已知双曲线 $\Gamma: \frac{x^2}{4} - \frac{y^2}{5} = 1$，$F_1$，$F_2$ 分别为其左、右焦点。

\noindent (1) 求 $F_1$，$F_2$ 的坐标和双曲线 $\Gamma$ 的渐近线方程；

\noindent (2) 如图，$P$ 是双曲线 $\Gamma$ 右支在第一象限内一点，圆 $C$ 是 $\triangle PF_1F_2$ 的内切圆，设圆与 $PF_1$，$PF_2$，$F_1F_2$ 分别切于点 $D$，$E$，$F$，当圆 $C$ 的面积为 $4\pi$ 时，求直线 $PF_2$ 的斜率；

\noindent (3) 是否存在过点 $F_2$ 的直线 $l$ 与双曲线 $E$ 的左右两支分别交于 $A$，$B$ 两点，且使得 $\angle F_1AB = \angle F_1BA$，若存在，求出直线 $l$ 的方程；若不存在，请说明理由。

\vspace{1em}
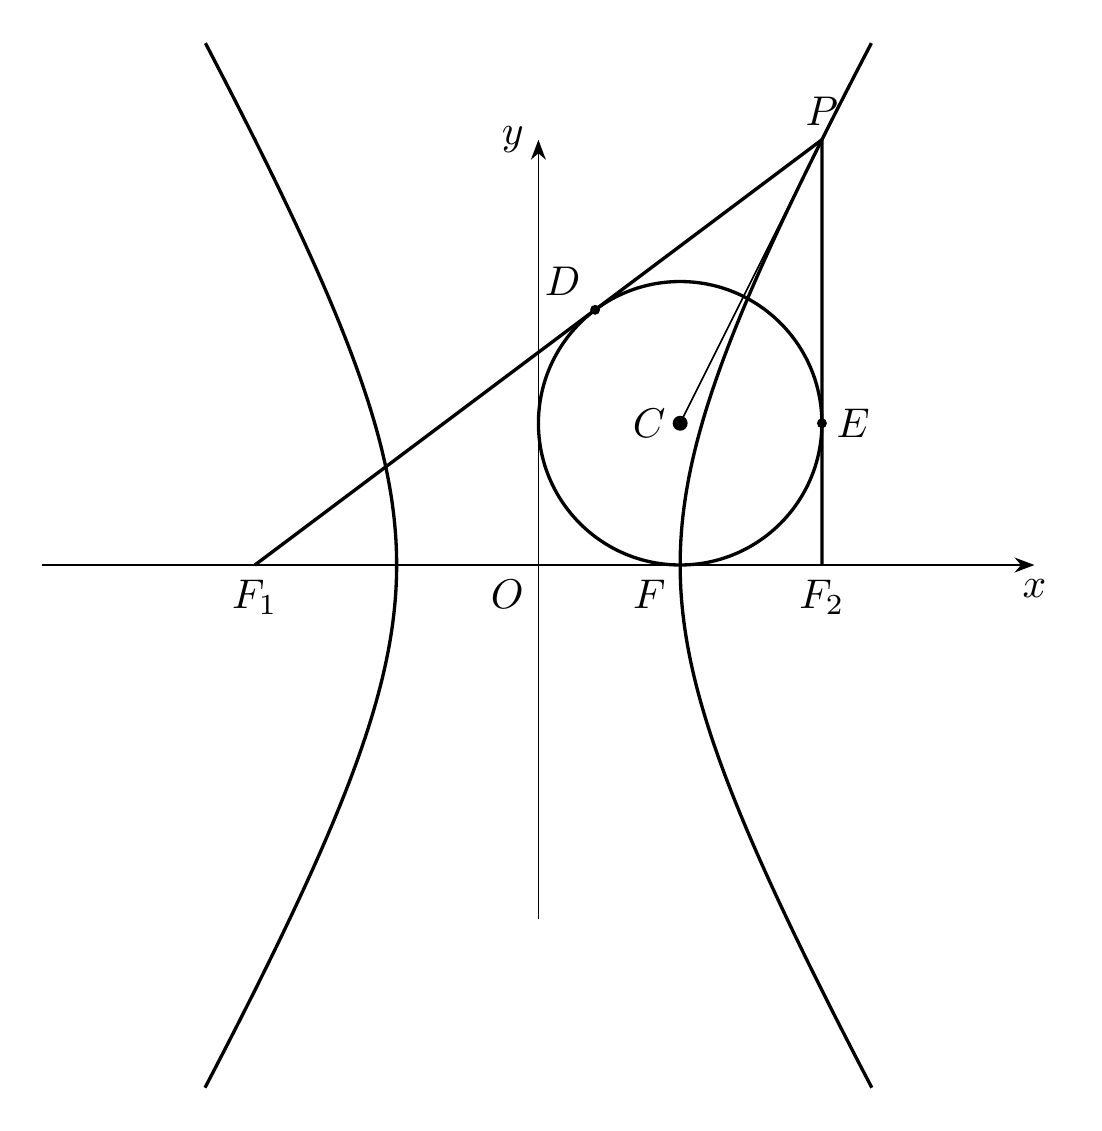
【解答】

\noindent \textbf{【答案】}
\noindent (1) $F_1(-3, 0)$，$F_2(3, 0)$，$y = \pm \frac{\sqrt{5}}{2}x$
\noindent (2) $\frac{4}{3}$
\noindent (3) 存在，$y = \pm \frac{\sqrt{65}}{13}(x-3)$

\vspace{1em}

\noindent \textbf{【分析】}
\noindent (1) 直接根据题干给的双曲线的标准方程求得答案；
\noindent (2) 由双曲线的定义以及切线的性质可得圆的半径 $r=2$，再借助于点到直线的距离公式求直线 $PF_2$ 的斜率；
\noindent (3) 假设存在直线 $l$，由 $\angle F_1AB = \angle F_1BA$ 得 $|F_1A| = |F_1B|$，取 $AB$ 的中点 $M$，则 $k_{F_1M} \cdot k_{MF_2} = -1$，进而得 $x_0^2 + y_0^2 = 9$；
又利用 $\begin{cases} \frac{x_1^2}{4} - \frac{y_1^2}{5} = 1 \\ \frac{x_2^2}{4} - \frac{y_2^2}{5} = 1 \end{cases}$ 得 $4y_0^2 = 5x_0^2 - 15x_0$，于是联立方程组可得 $M$ 的坐标，从而得到直线 $l$ 的斜率并得出直线 $l$ 的方程。

\vspace{1em}

\noindent \textbf{【详解】}
\noindent (1) 因为双曲线 $\Gamma: \frac{x^2}{4} - \frac{y^2}{5} = 1$，所以 $a^2=4, b^2=5$，所以 $c=3$，
即 $F_1(-3, 0)$，$F_2(3, 0)$，
所以双曲线 $\Gamma$ 的渐近线方程是 $y = \pm \frac{\sqrt{5}}{2}x$；

\noindent (2) 由题意可知 $|PD|=|PE|$，$|F_1D|=|F_1F|$，$|F_2F|=|F_2E|$，
所以 $|PF_1| - |PF_2| = (|PD| + |DF_1|) - (|PE| + |EF_2|) = |DF_1| - |EF_2| = |FF_1| - |FF_2| = 2a = 4$，
$\therefore F(2, 0)$，即 $F$ 是椭圆右顶点
设圆 $C$ 的半径为 $r (r>0)$，因为圆 $C$ 的面积为 $4\pi$，则 $\pi r^2 = 4\pi$，即 $r=2$，
$\because CF \perp F_1F_2$，
$\therefore$ 设直线 $PF_2$ 的斜率为 $k$，则直线 $PF_2$ 的方程为 $y = k(x-3)$，即 $kx - y - 3k = 0$，
由圆心 $C$ 到直线 $PF_2$ 的距离等于圆的半径，
可得 $\frac{|2k - 2 - 3k|}{\sqrt{k^2+1}} = 2$，
解得直线 $PF_2$ 的斜率为 $k = \frac{4}{3}$

\noindent (3) 假设存在过点 $F_2$ 的直线 $l$ 与双曲线 $E$ 的左右两支分别交于 $A$，$B$ 两点，且使得 $\angle F_1AB = \angle F_1BA$，
设 $A(x_1, y_1)$，$B(x_2, y_2)$，$AB$ 中点为 $M(x_0, y_0)$，又 $F_1(-3, 0)$，$F_2(3, 0)$，
由 $\angle F_1AB = \angle F_1BA$，可知 $\triangle F_1AB$ 为等腰三角形，$|F_1A| = |F_1B|$，且直线 $l$ 不与 $x$ 轴重合，
于是 $F_1M \perp AB$，即 $F_1M \perp MF_2$，
因此 $k_{F_1M} \cdot k_{MF_2} = -1$，$\frac{y_0}{x_0+3} \cdot \frac{y_0}{x_0-3} = -1$，$x_0^2 + y_0^2 = 9$ (I)，点 $A$，$B$ 在双曲线 $\Gamma$ 上，
所以 $\begin{cases} \frac{x_1^2}{4} - \frac{y_1^2}{5} = 1 \text{①} \\ \frac{x_2^2}{4} - \frac{y_2^2}{5} = 1 \text{②} \end{cases}$，
①-②化简整理得：$\frac{y_1+y_2}{x_1+x_2} \cdot \frac{y_1-y_2}{x_1-x_2} = \frac{5}{4}$，$\frac{y_0}{x_0} \cdot \frac{y_1-y_2}{x_1-x_2} = \frac{5}{4}$，
则 $k_{OM} \cdot k_{AB} = \frac{5}{4}$，可得 $\frac{y_0}{x_0} \cdot \frac{y_0}{x_0-3} = \frac{5}{4}$，$4y_0^2 = 5x_0^2 - 15x_0$ (II)，
联立 (I) (II) 得 $\begin{cases} x_0^2 + y_0^2 = 9 \\ 4y_0^2 = 5x_0^2 - 15x_0 \end{cases} \Rightarrow 3x_0^2 - 5x_0 - 12 = 0$，得 $x_0 = -\frac{4}{3}$ 或 $x_0 = 3$ (舍)，所以 $M\left(-\frac{4}{3}, \pm \frac{\sqrt{65}}{3}\right)$，
由 $k_{OM} \cdot k_{AB} = \frac{5}{4}$，得 $k_{AB} = \pm \frac{\sqrt{65}}{13}$，所以直线 $l$ 的方程为 $y = \pm \frac{\sqrt{65}}{13}(x-3)$。

\vspace{1em}

\noindent \textbf{【点睛】} 关键点点睛：针对类似于 $\angle F_1AB = \angle F_1BA$ 的角度问题，一般情况下会转化垂直问题，再结合垂直时的斜率之积为-1即可解决问题。
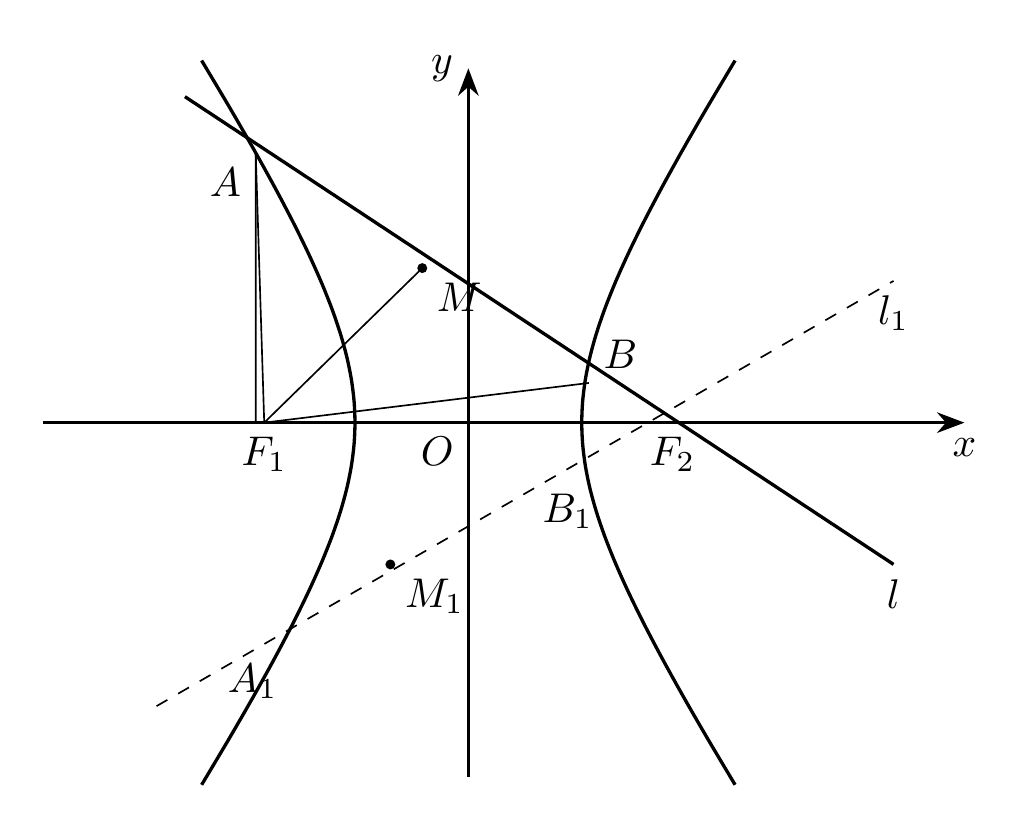